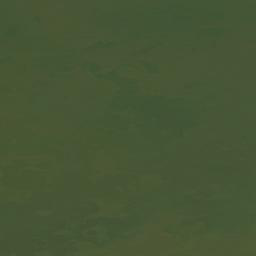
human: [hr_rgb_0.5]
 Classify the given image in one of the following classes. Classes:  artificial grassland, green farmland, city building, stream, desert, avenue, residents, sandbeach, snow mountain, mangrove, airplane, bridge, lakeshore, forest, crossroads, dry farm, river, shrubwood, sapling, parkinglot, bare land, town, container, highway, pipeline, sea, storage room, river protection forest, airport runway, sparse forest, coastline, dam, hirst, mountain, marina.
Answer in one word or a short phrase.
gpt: sea